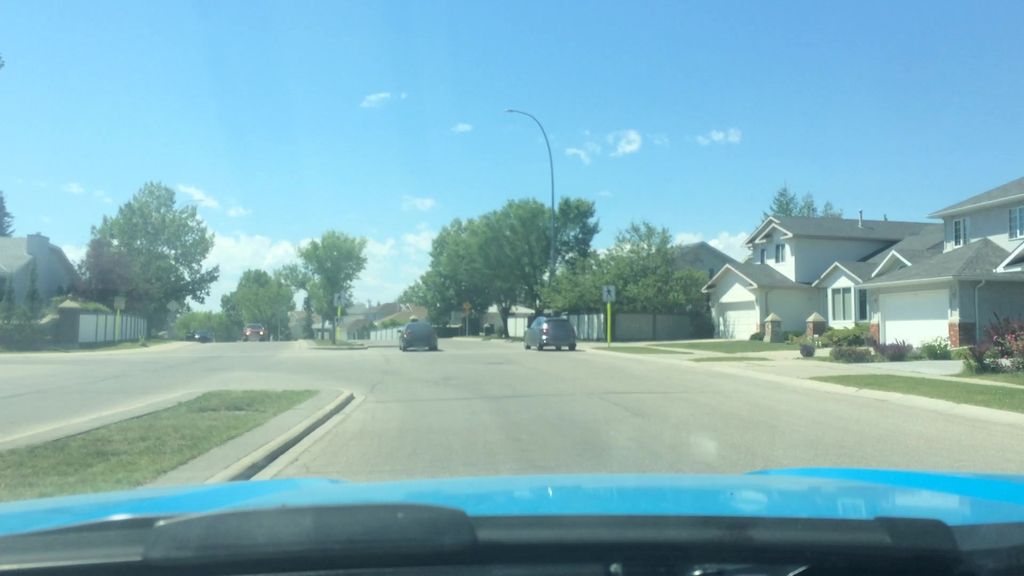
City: calgary